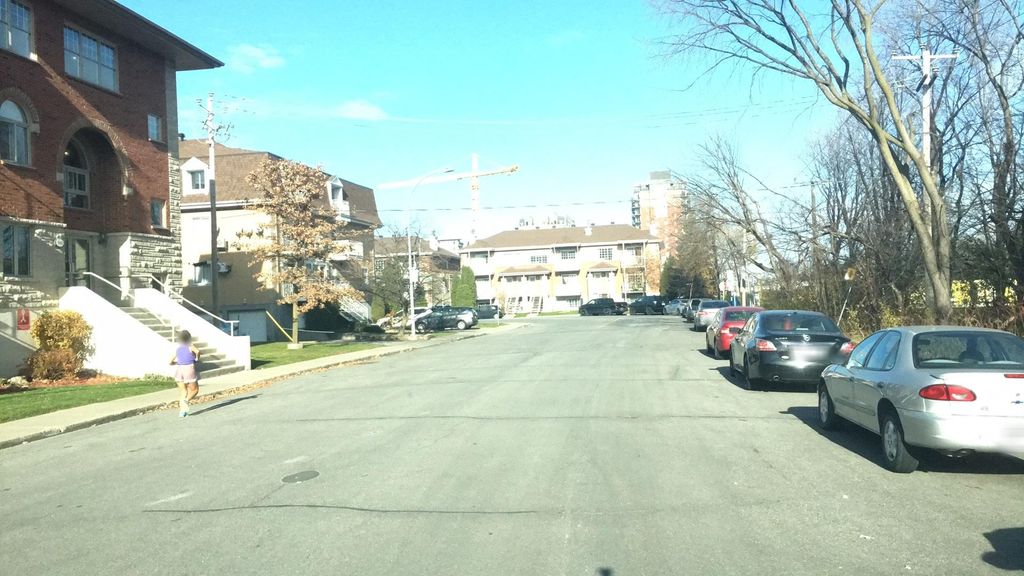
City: montreal